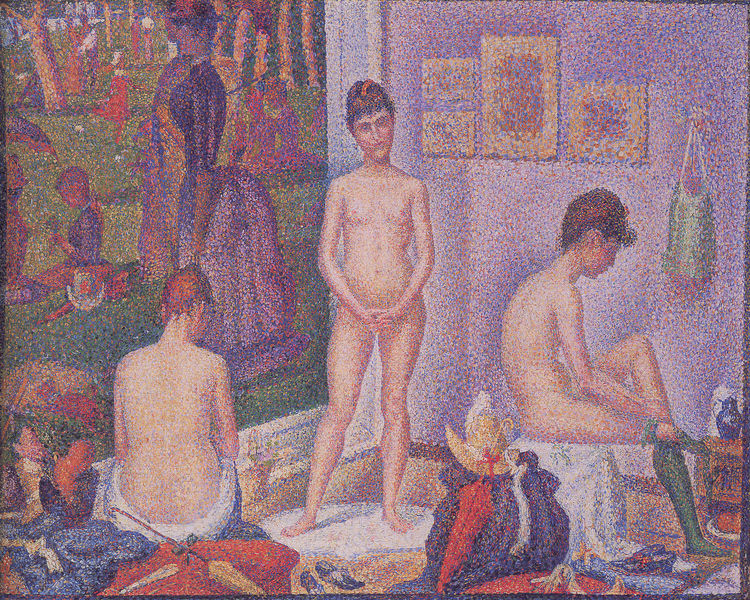
Titel: Les Poseuses; petite version
Künstler: Georges Pierre Seurat
Standort: London
Institution: National Gallery
Schlagwörter: akt, blau, gemälde, nackt, weiß, akte, badende, bäume, frauen, grün, impressionismus, landschaft, mädchen, sitzen, braun, damen, fenster, frau, hell, hut, kleider, profil, rücken, zimmer, ausblick, park, regenschirm, rot, schirm, sonnenschirm, wand, kleidung, stehen, bild, bildnis, innenraum, interieur, sitzend, stehend, drei, kind, frontal, kinder, garten, krug, aussicht, bilder, modell, schuhe, pointilismus, bündel, lila, violett, hocker, seine, atelier, socken, ankleiden, punkte, bad, strümpfe, nacktheit, spaziergang, draußen, rückenakt, rückenfigur, beutel, tasche, modelle, toilette, frontalansicht, zeichnen, zitat, seurat, signac, spaziergänger, bild im bild, drinnen, drei frauen, anziehen, pointillismus, farbpunkte, anziehn, statisch, spaziergängerin, anspielung, bildzitat, hommage